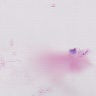
Metastatic tissue present: no